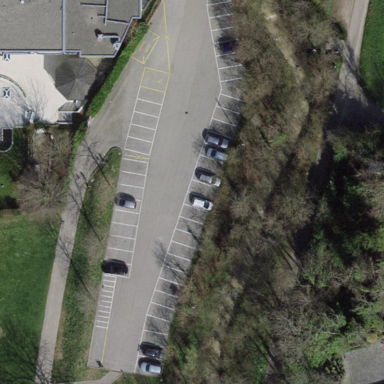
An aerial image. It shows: Parking area with surface.